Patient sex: F
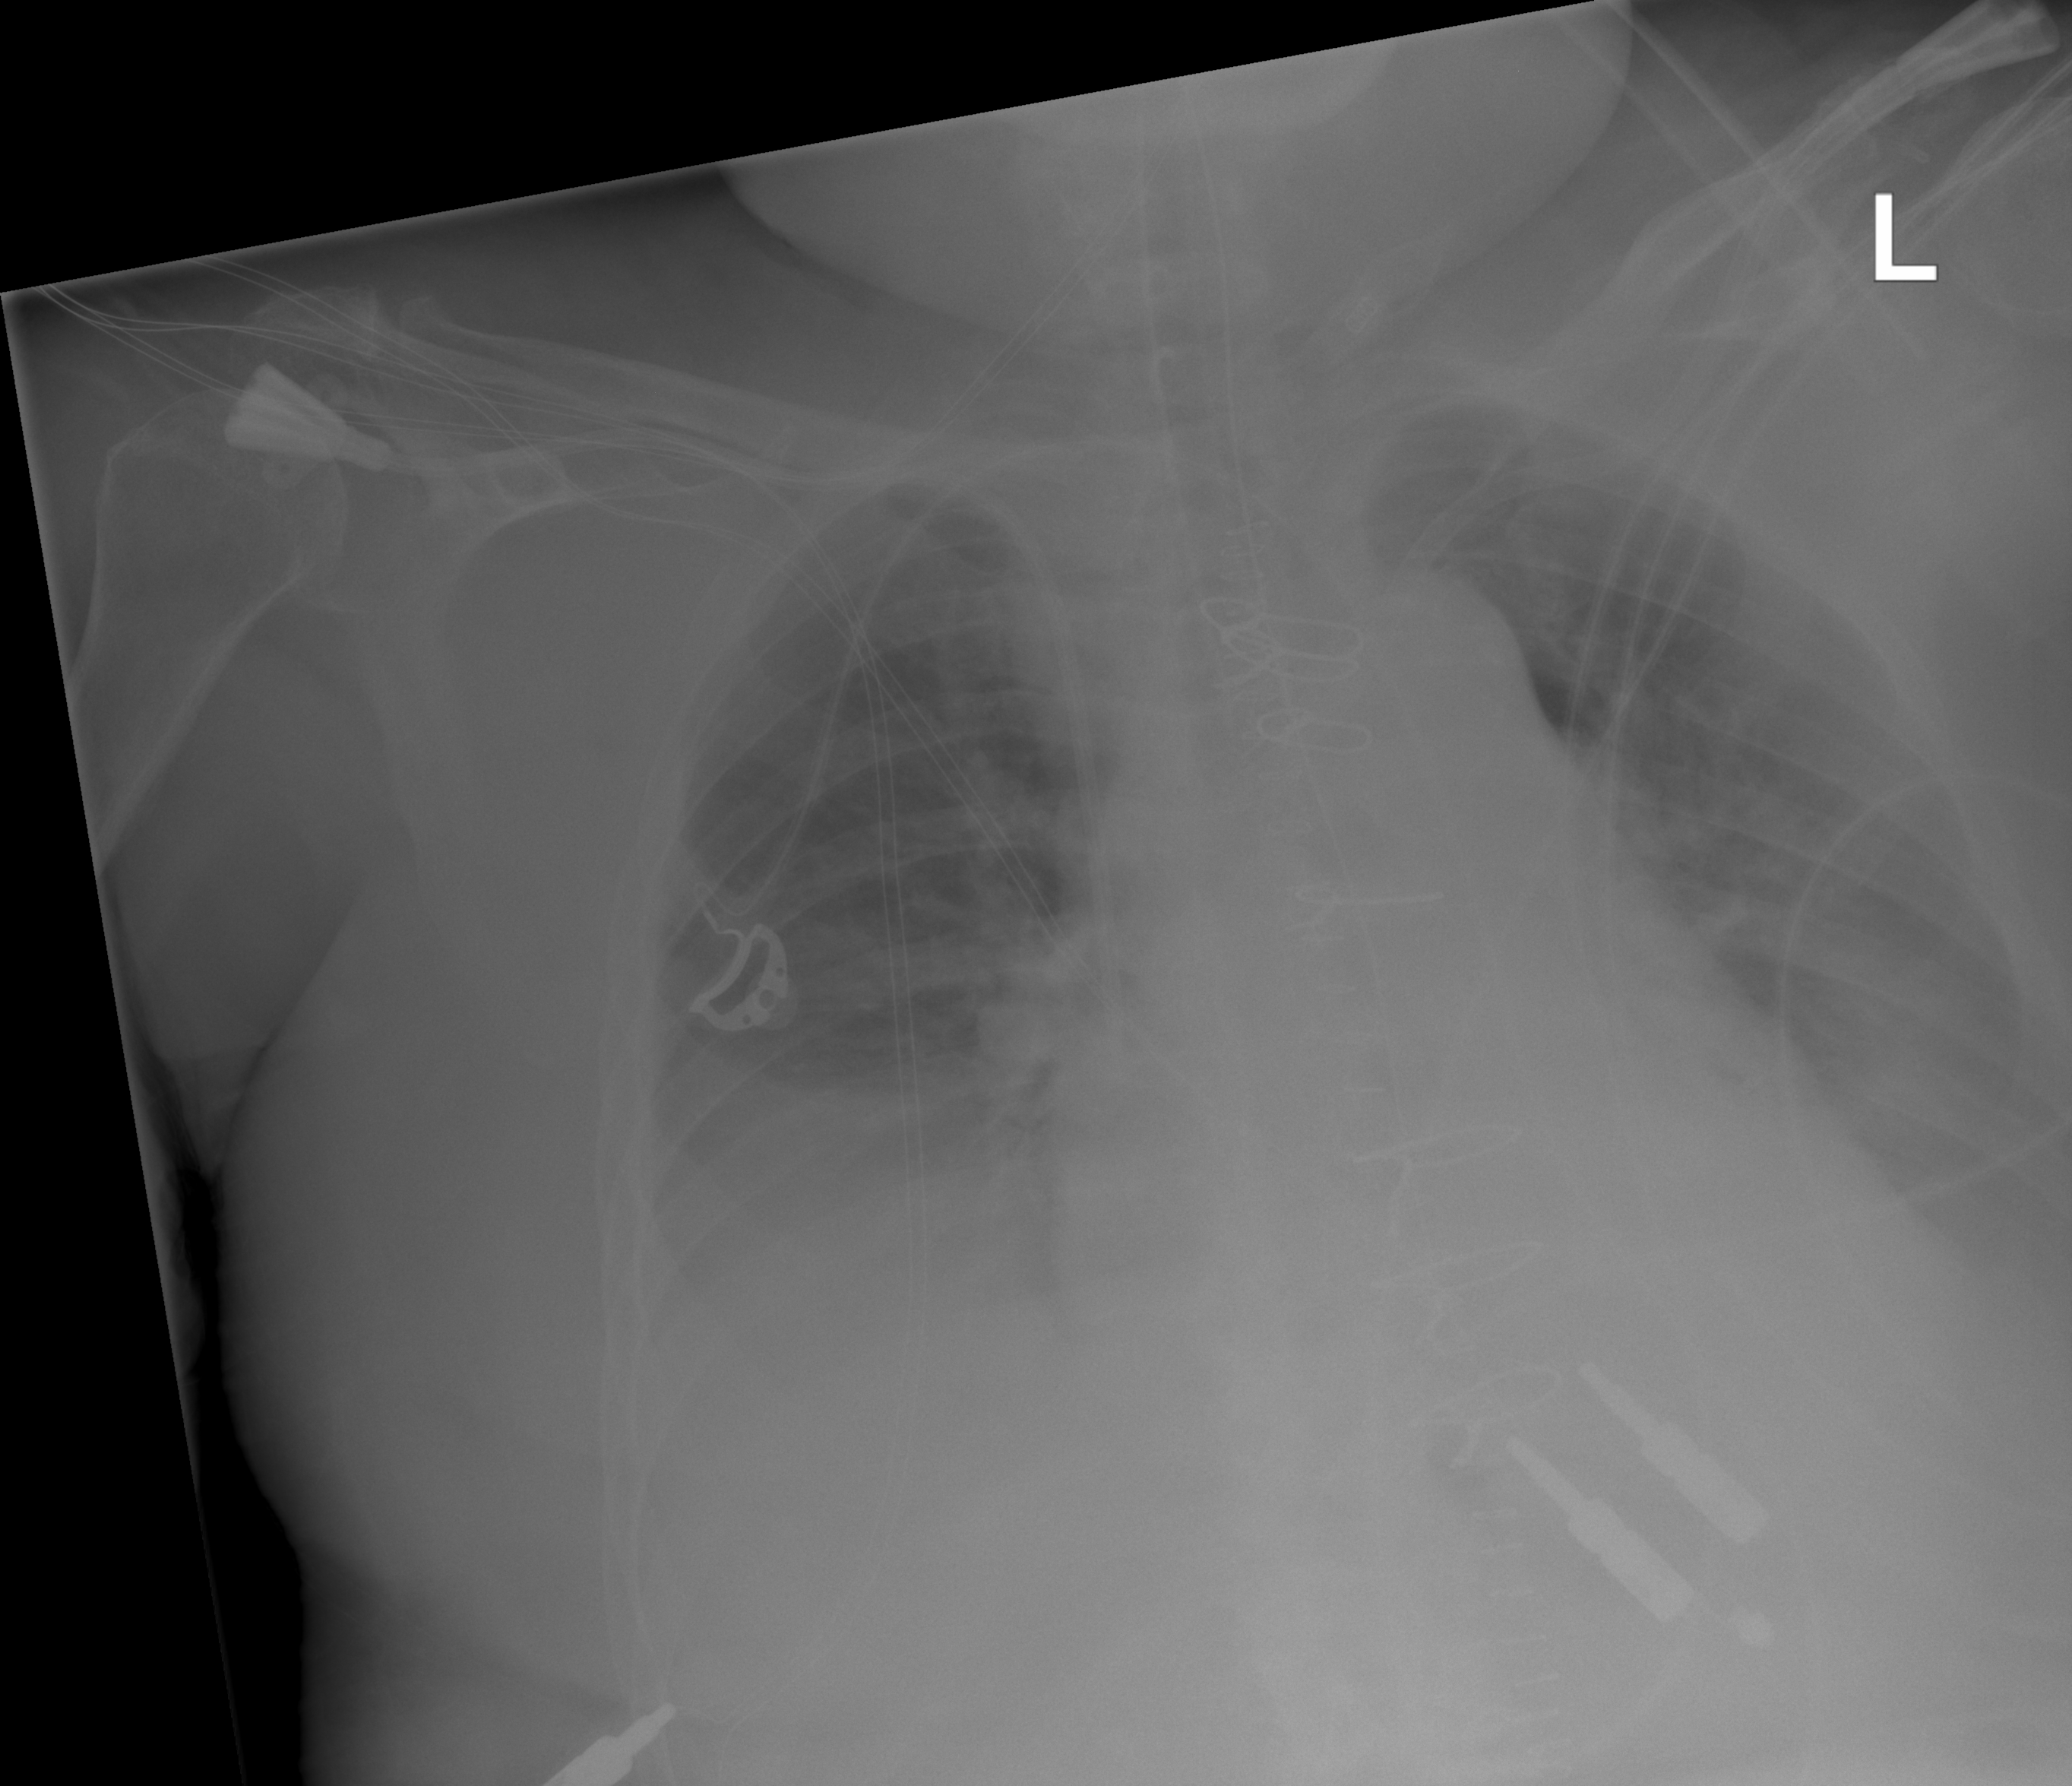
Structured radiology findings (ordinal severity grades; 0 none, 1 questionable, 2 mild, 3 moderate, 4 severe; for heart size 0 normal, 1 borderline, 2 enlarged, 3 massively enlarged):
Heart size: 1
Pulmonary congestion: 0
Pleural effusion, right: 2
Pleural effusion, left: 2
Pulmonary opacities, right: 1
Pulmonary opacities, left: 0
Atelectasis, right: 2
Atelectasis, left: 0